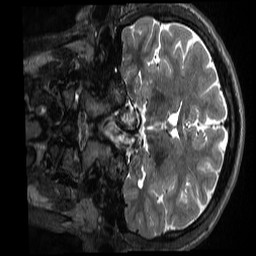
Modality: T2w
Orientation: coronal
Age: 23
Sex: male